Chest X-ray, AP view. Patient: 27 years old, sex F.
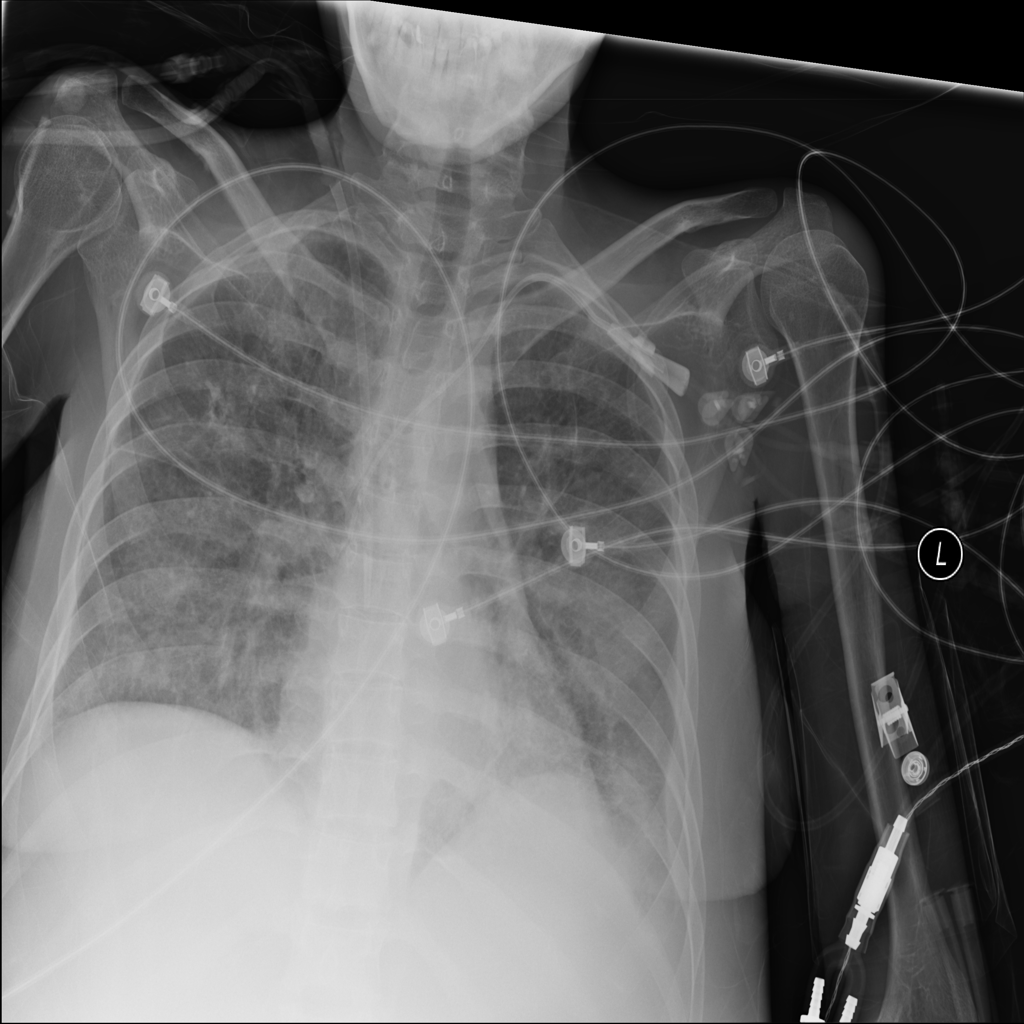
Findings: No Finding